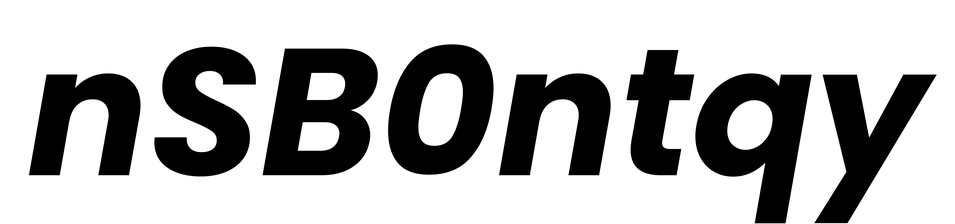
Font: Poppins-BoldItalic